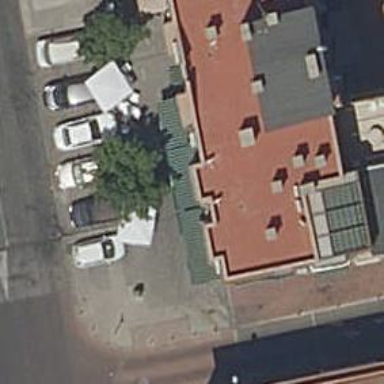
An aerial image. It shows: Café.